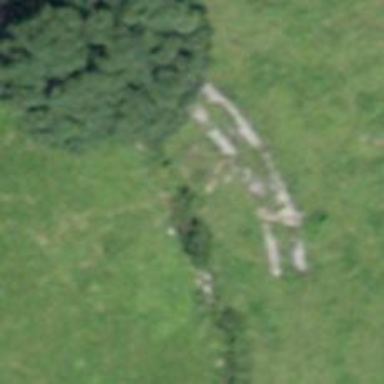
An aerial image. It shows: Dry stone wall barrier.